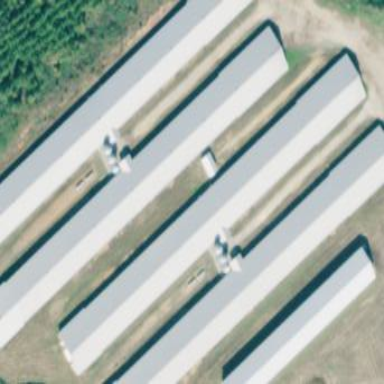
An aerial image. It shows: Poultry farmyard is depicted in the image.